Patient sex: F
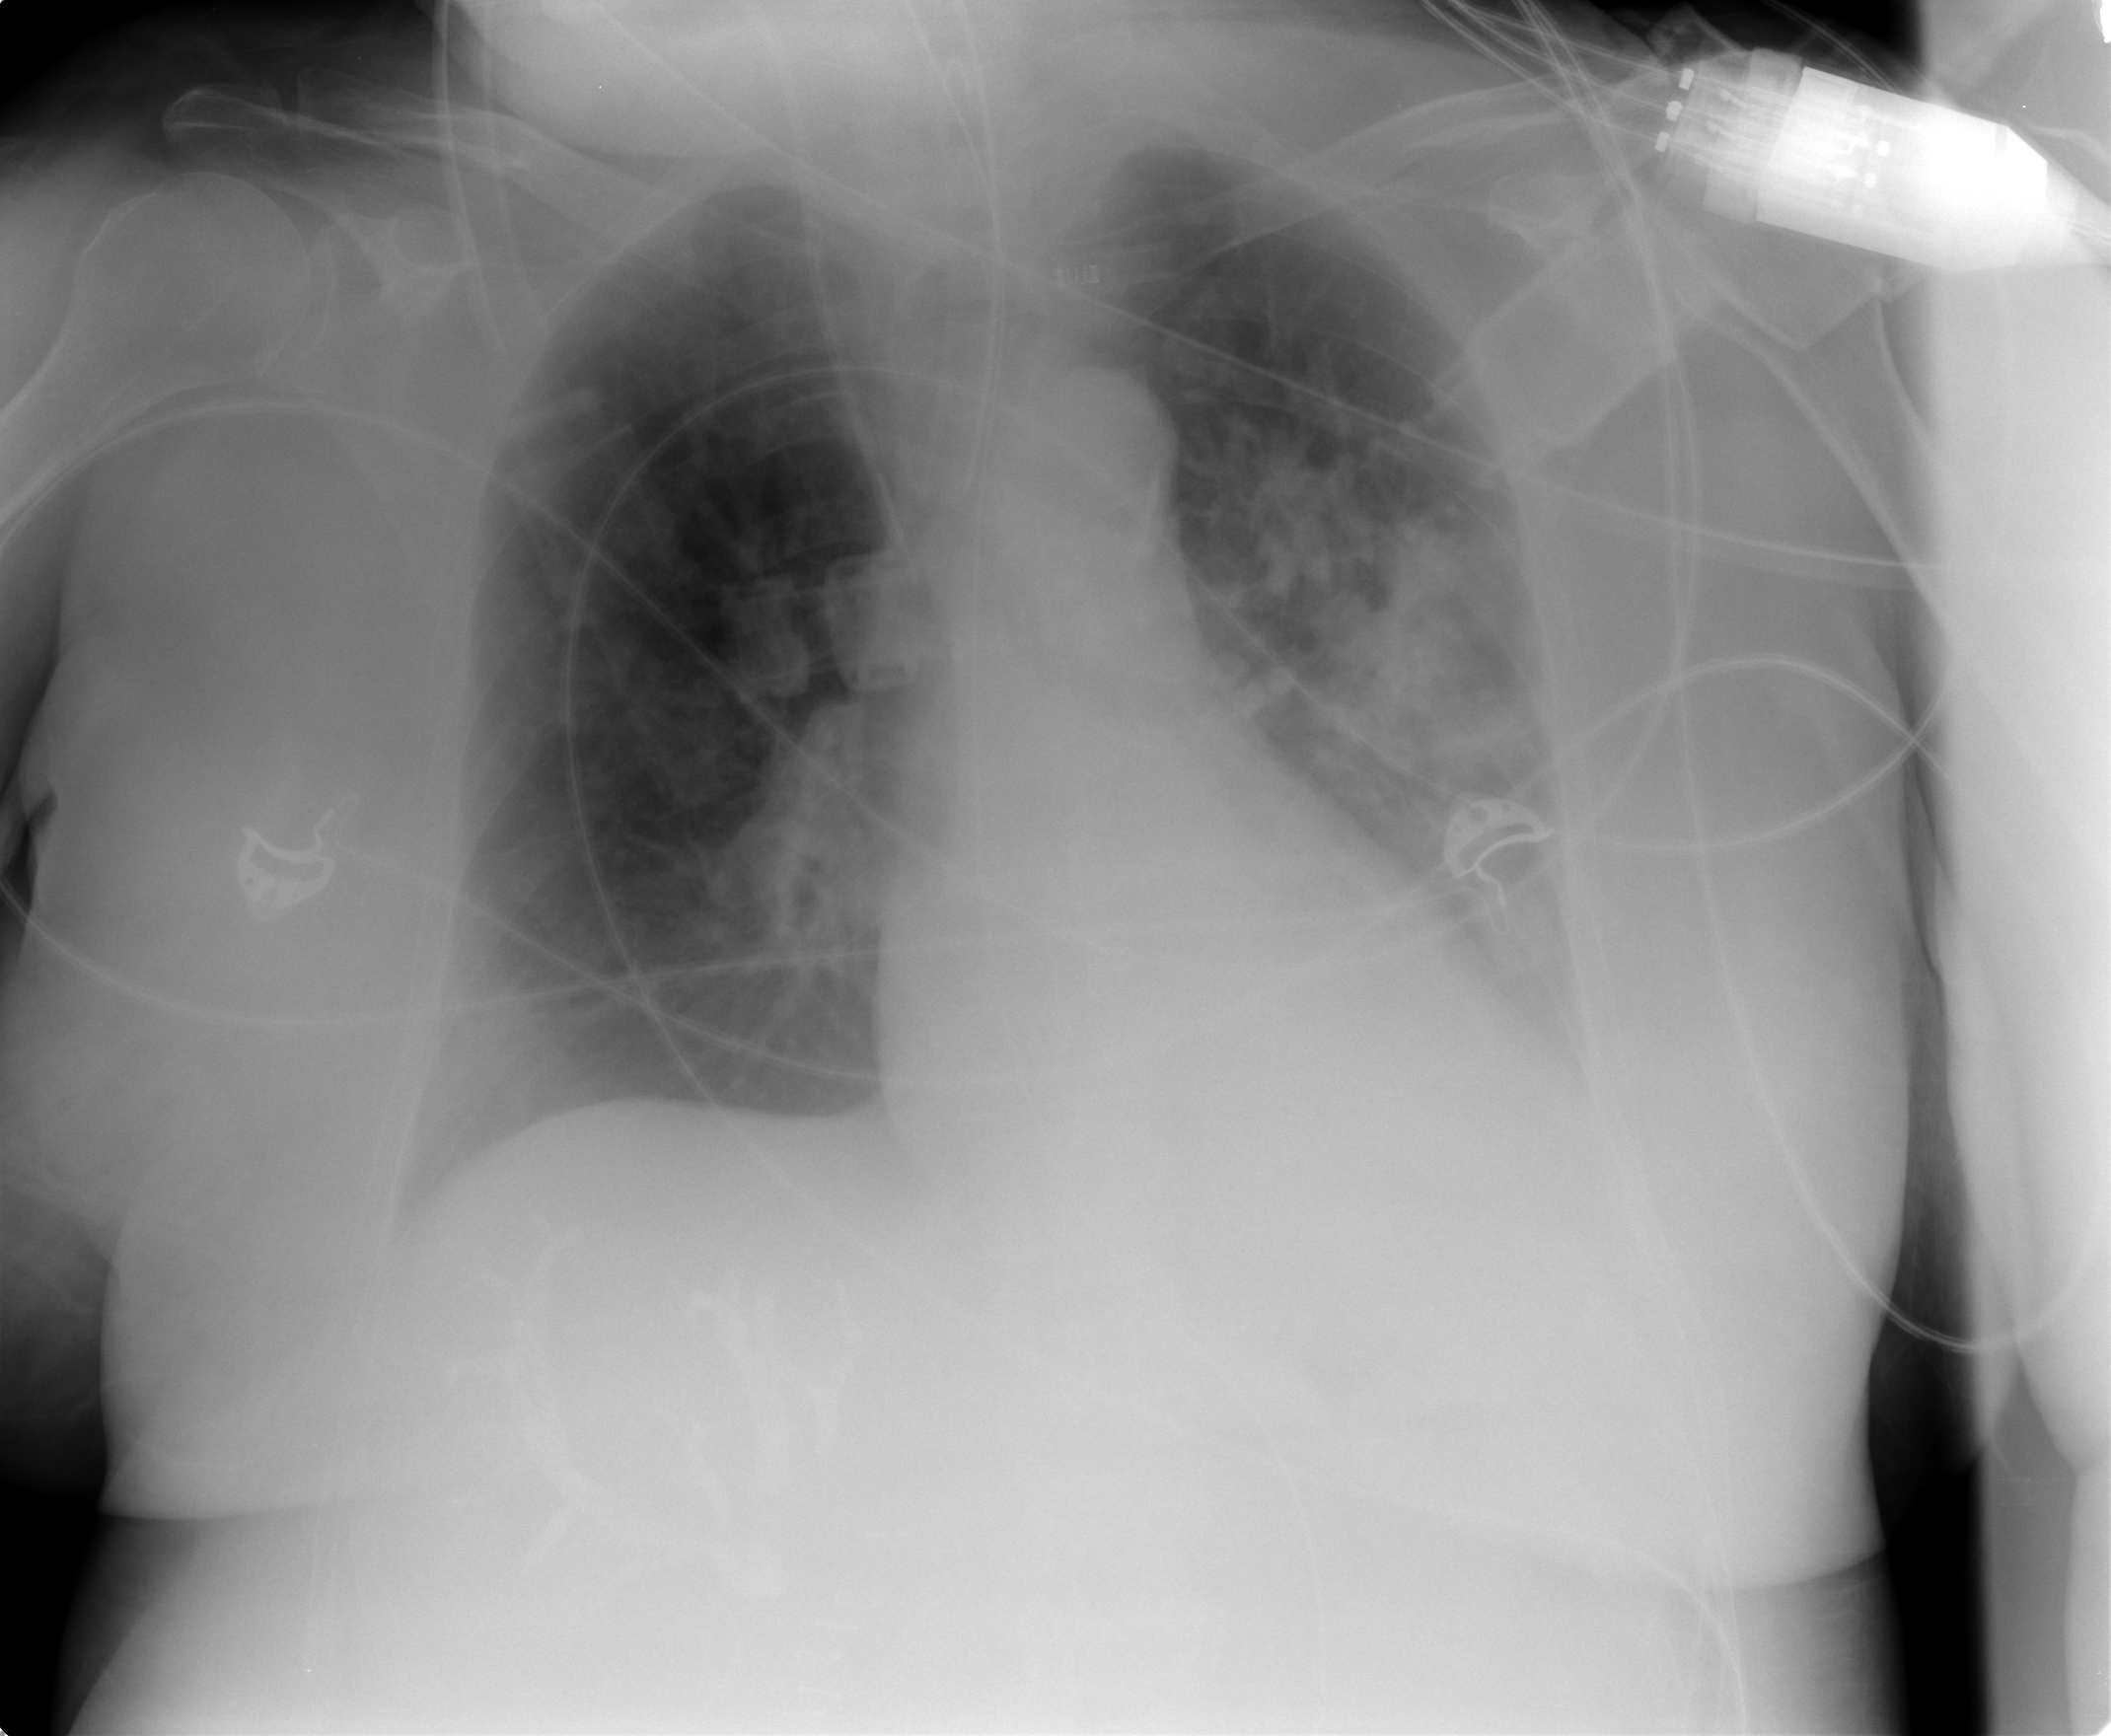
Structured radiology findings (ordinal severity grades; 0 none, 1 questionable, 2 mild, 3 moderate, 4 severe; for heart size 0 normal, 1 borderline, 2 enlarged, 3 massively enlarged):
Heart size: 0
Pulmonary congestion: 0
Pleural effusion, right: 1
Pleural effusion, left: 2
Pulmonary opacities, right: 0
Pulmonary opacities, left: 3
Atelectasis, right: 2
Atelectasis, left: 2